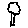
Label: tree